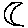
Label: moon